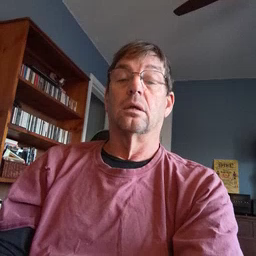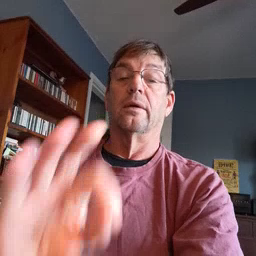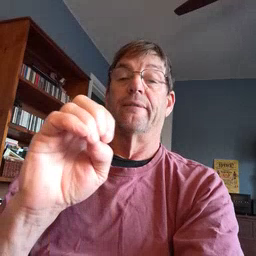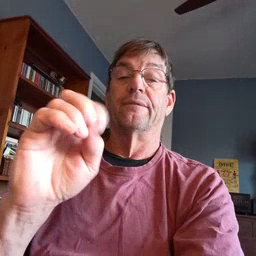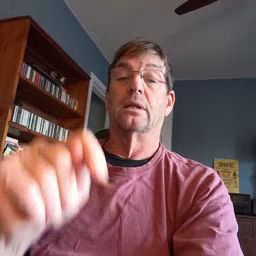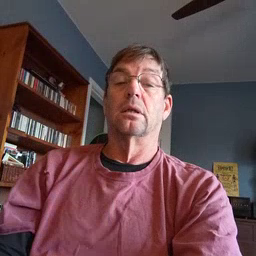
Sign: feet